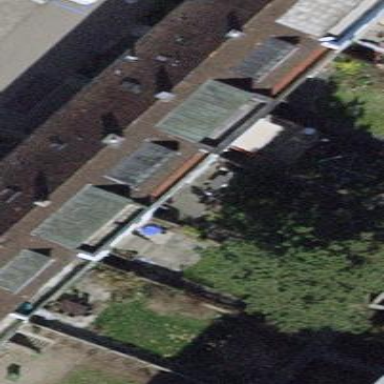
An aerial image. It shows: Building with gabled roof covered in roof tiles. The roof orientation is across the structure.